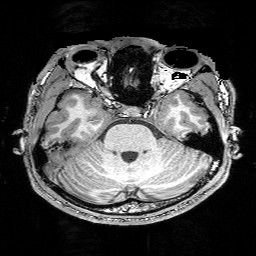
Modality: T1w
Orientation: coronal
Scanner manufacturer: siemens
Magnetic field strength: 3 T
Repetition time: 2.25 s
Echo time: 0.00418 s